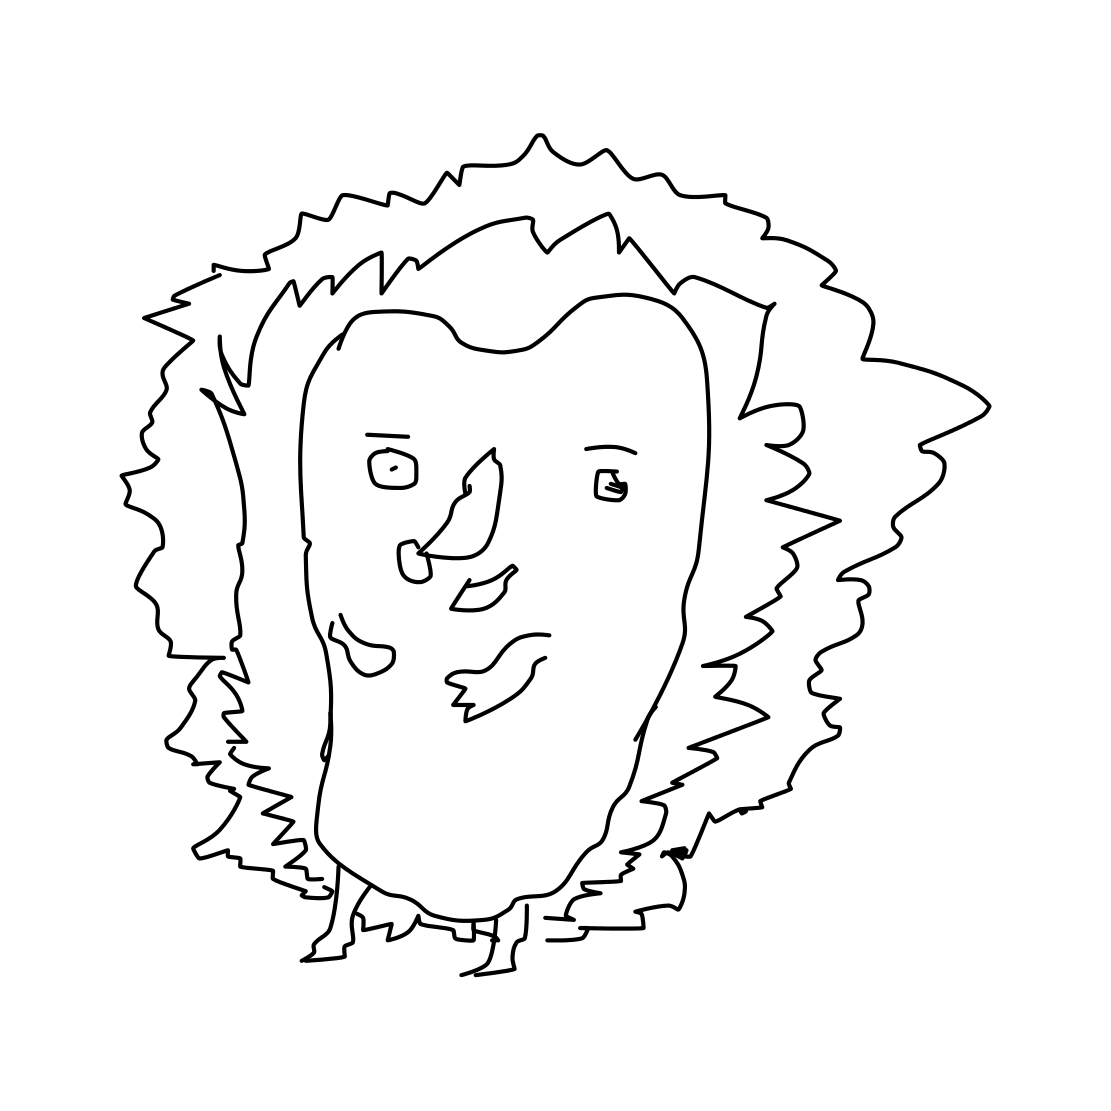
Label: hedgehog